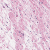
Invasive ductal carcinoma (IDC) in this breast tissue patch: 0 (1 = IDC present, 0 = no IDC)